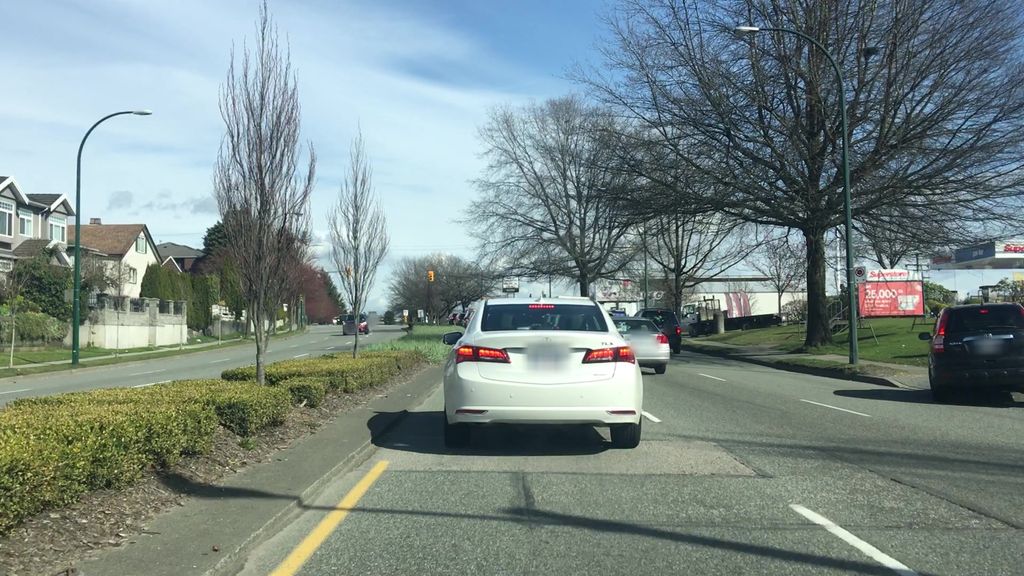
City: vancouver